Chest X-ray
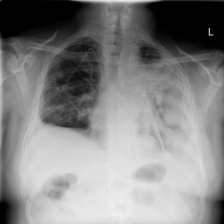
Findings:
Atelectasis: negative
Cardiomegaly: negative
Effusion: positive
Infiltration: negative
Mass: negative
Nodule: negative
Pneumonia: negative
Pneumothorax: negative
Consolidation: negative
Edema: negative
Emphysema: negative
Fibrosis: negative
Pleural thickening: negative
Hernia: negative